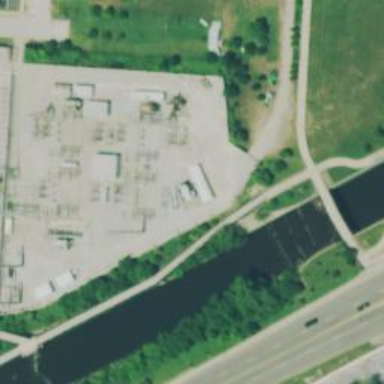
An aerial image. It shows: Distribution level power substation enclosed by fence.